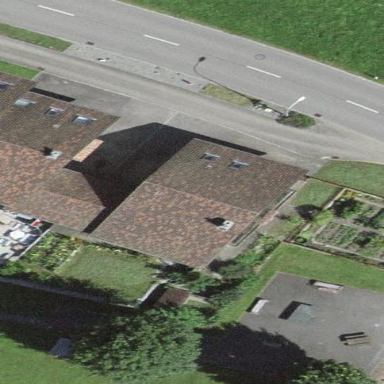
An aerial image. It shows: Terrace building.